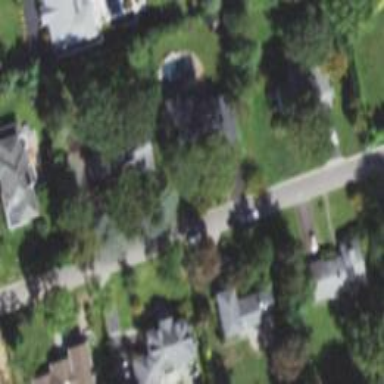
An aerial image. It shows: Neighborhood.